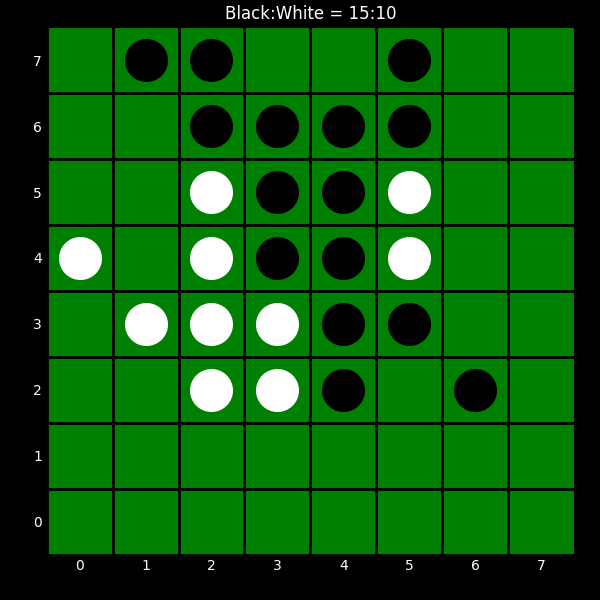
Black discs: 15
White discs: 10